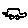
Label: car